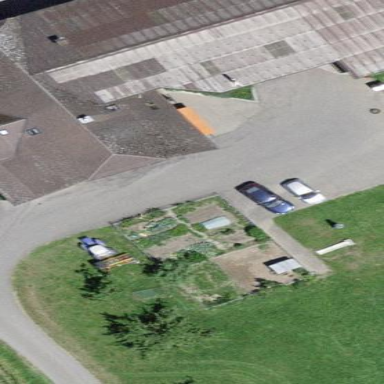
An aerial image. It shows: Farm building.